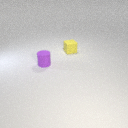
small yellow rubber cube to the right of small purple rubber cylinder